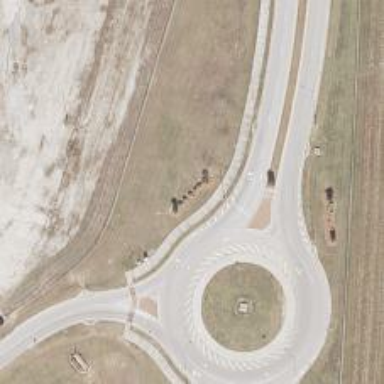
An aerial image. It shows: Residential road that intersects with roundabout.